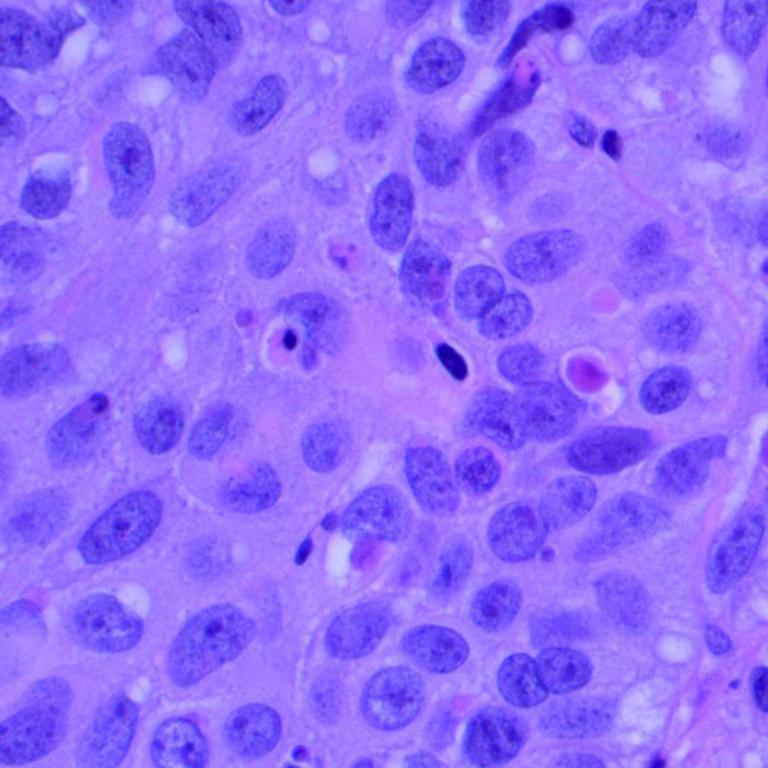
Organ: lung
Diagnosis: squamous carcinomas